Field crop: maize
Growth stage: 2
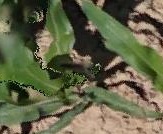
Species: maize